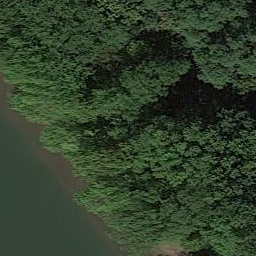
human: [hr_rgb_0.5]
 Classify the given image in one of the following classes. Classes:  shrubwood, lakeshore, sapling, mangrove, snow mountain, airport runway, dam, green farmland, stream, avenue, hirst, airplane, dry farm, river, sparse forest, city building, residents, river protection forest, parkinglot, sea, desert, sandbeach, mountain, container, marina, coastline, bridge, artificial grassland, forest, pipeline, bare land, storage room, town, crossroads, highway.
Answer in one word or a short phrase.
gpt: river protection forest